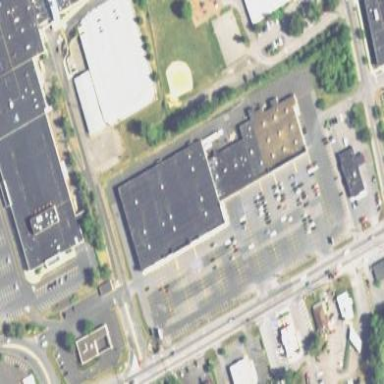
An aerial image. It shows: Building with furniture shop.